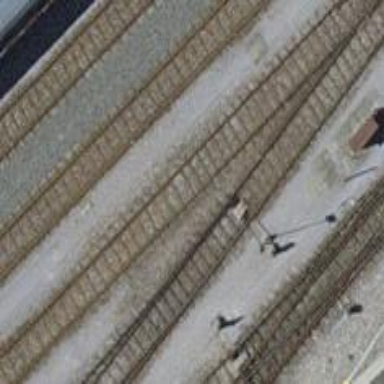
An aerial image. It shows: Railway yard with single rail track. The electrified track has contact line for power supply.